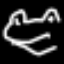
Label: frog